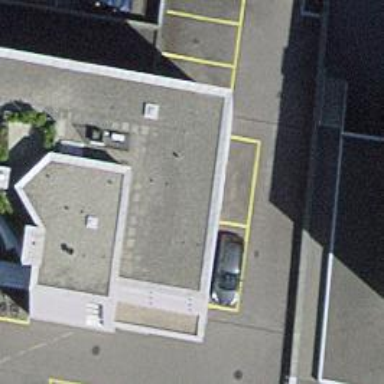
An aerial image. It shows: Government office.